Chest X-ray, PA view. Patient: 52 years old, sex M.
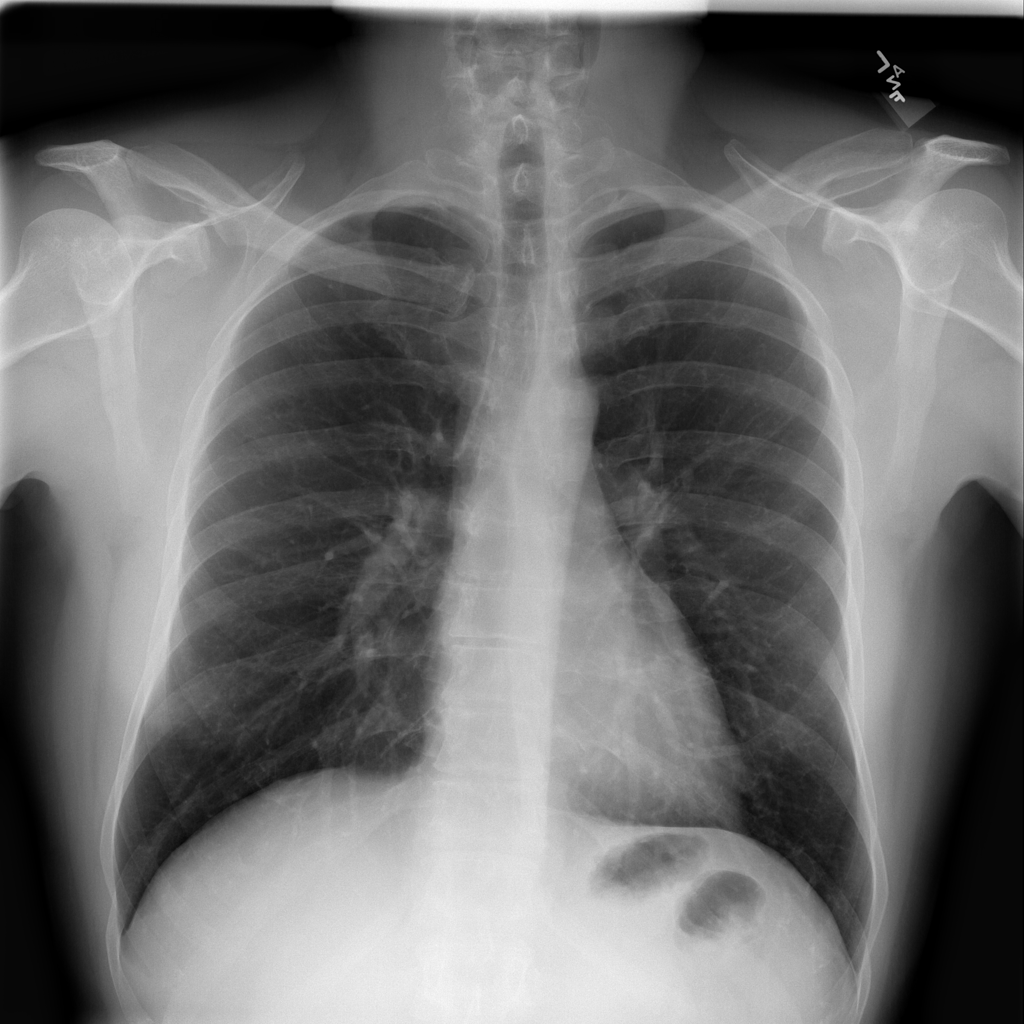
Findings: No Finding